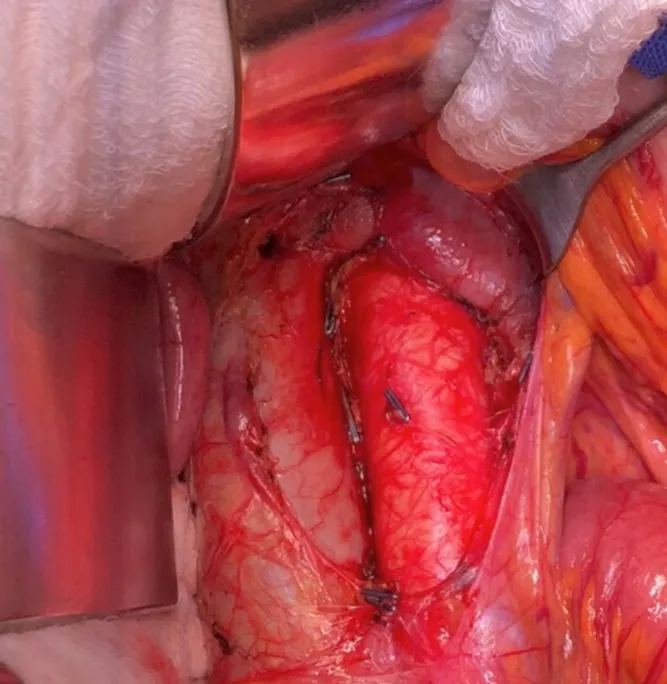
Final aspect of the surgical field after para-aortic lymph nodes sampling.
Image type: medical_photograph (other_medical_photograph)